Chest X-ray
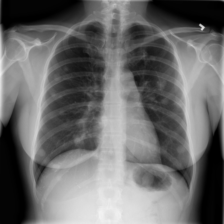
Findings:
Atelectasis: negative
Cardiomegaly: negative
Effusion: negative
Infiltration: negative
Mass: negative
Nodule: negative
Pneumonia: negative
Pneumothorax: negative
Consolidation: negative
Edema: negative
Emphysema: negative
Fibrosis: negative
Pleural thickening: negative
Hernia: negative